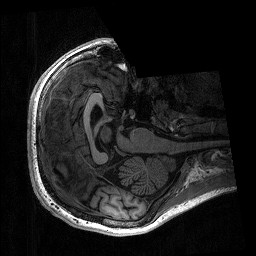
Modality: T1w
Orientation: axial